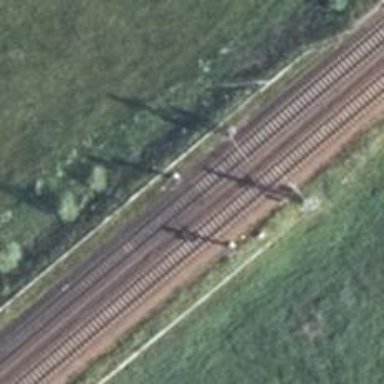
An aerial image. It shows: Railway signal.